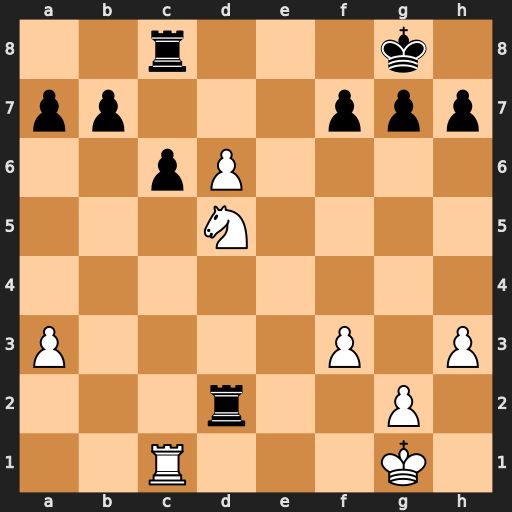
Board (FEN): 2r3k1/pp3ppp/2pP4/3N4/8/P4P1P/3r2P1/2R3K1
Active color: w
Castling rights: -
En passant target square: -
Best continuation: Ne7+ Kf8 Nxc8